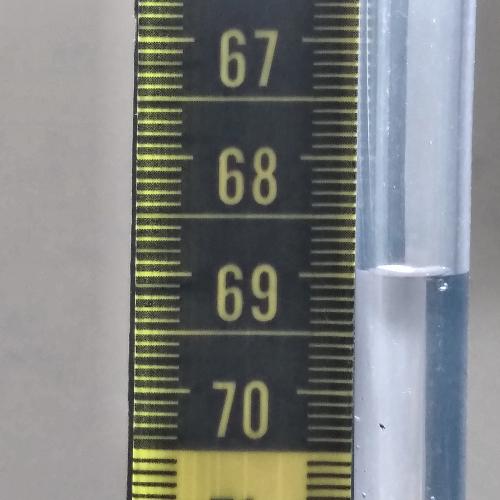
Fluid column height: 69.0 cm